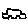
Label: car